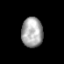
Tissue: prostate
Cell type: Endothelial cells
Senescence score: 0.7781
Nuclear area (px): 619
Mean DAPI intensity: 167.83